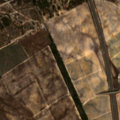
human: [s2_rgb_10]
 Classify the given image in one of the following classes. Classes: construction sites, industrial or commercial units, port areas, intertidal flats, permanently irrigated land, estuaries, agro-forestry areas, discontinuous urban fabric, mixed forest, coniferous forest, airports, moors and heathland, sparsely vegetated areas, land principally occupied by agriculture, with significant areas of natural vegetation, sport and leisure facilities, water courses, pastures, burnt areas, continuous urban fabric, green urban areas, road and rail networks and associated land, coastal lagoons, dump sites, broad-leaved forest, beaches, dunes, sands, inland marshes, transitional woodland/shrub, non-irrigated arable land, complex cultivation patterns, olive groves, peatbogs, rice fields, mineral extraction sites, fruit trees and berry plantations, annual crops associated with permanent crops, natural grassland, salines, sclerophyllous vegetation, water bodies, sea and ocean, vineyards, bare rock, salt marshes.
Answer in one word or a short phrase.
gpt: permanently irrigated land, vineyards, broad-leaved forest, transitional woodland/shrub